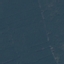
Land use / land cover class: Forest